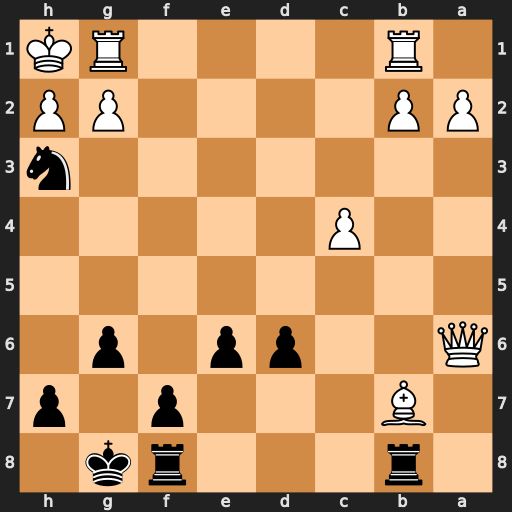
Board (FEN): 1r3rk1/1B3p1p/Q2pp1p1/8/2P5/7n/PP4PP/1R4RK
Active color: b
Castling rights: -
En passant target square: -
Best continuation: Nf2#